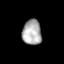
Tissue: lung
Cell type: Epithelial cells
Senescence score: 0.09408
Nuclear area (px): 472
Mean DAPI intensity: 173.682